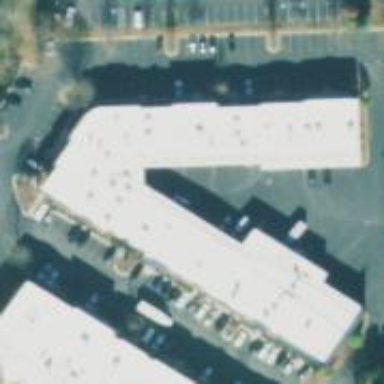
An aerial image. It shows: Office building.